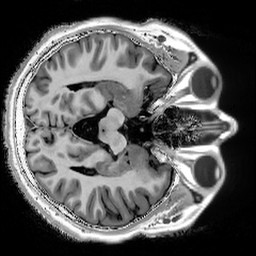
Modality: T1w
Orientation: axial
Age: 53
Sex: male
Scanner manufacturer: siemens
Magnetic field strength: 3 T
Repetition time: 5 s
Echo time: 0.00298 s